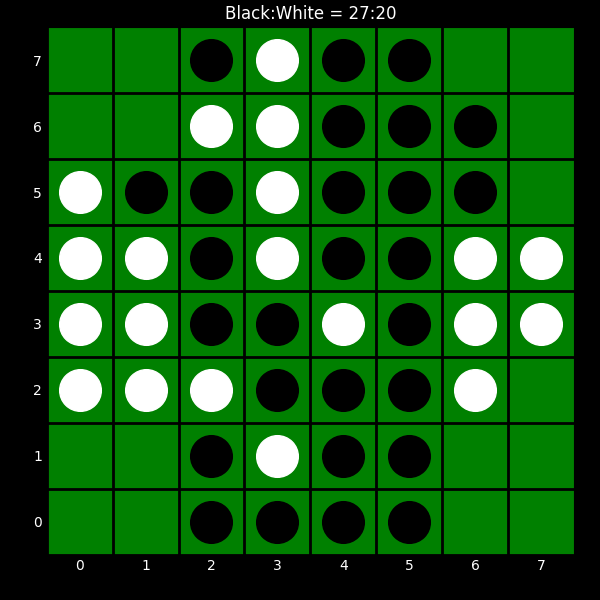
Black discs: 27
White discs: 20